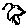
Label: bird